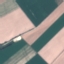
Land use / land cover class: AnnualCrop